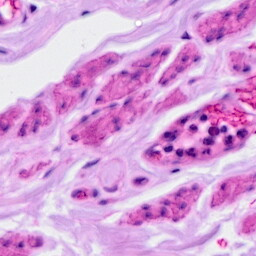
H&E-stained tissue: Ovarian